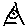
Label: triangle